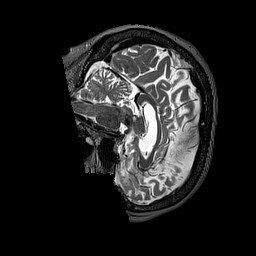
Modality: T2w
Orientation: sagittal
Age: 69
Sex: female
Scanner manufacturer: siemens
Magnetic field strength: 3 T
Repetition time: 3.2 s
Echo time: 0.567 s